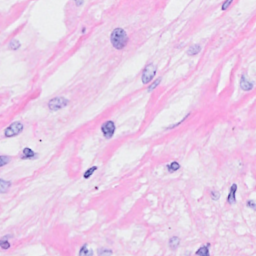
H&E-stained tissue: Breast